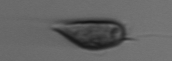
Label: Prorocentrum_triestinum